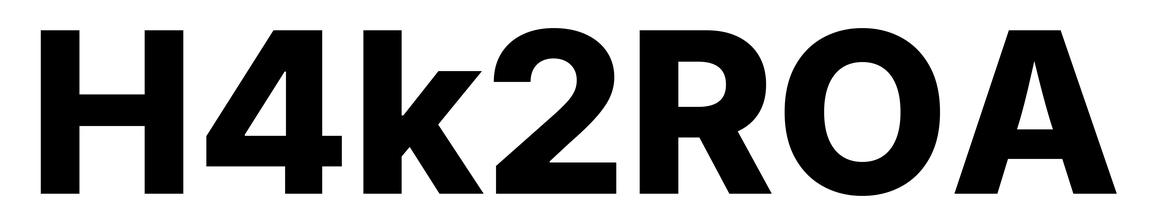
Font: Inter_ExtraBold